Field crop: maize
Growth stage: 1
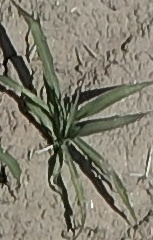
Species: sorghum